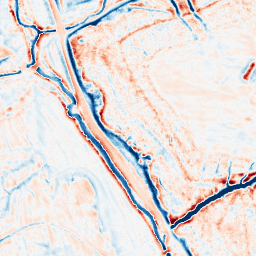
Category: edge_preserving
Decomposition family: bilateral
Decomposition parameters: d: 15
sigma_color: 50
sigma_space: 150
Upsampling method: bicubic
Upsampling parameters: scale: 4
Upsampling scale: 4